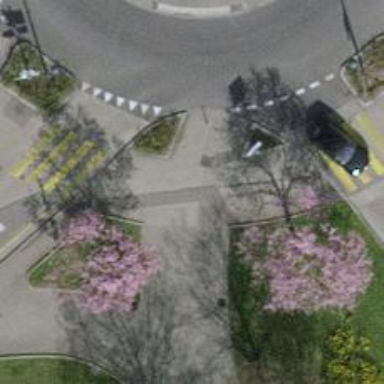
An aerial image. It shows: Pedestrian road with sett surface.